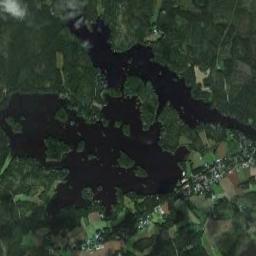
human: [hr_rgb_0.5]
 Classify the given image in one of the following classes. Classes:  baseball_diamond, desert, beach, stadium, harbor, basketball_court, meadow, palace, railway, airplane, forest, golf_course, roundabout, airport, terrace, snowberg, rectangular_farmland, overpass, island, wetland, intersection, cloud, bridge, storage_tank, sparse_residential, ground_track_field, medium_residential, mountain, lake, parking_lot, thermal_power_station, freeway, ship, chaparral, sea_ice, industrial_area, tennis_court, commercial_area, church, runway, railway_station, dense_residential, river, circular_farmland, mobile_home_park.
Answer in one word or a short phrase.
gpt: lake